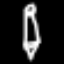
Label: pencil